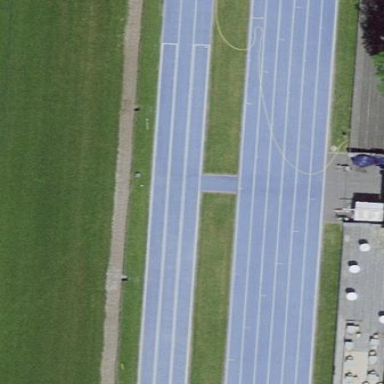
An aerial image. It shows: Athletics track located on leisure land.